Question: I have a jQuery slider that displays 'user cards' - the current implementation has a horizontal draggable scroll bar that displays the full width of the div containing all the users cards. What I want is a div that allows the user to see a portion of the previous card and the same portion of the following card (see image attachment) Upon sliding a jump-to animation will show the desired card with the same portions of the next and previous cards- I can handle the animation but Im stumped on how to achieve the visual effect of the attached image. Any help would be greatly appreciated.
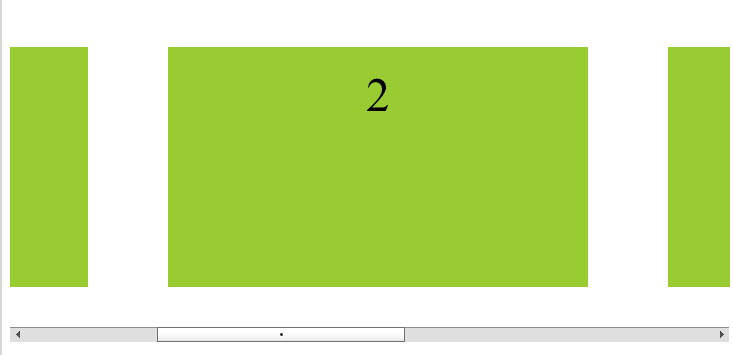
Answer: I have just made a fiddle for the part that allows the user to see a portion of the previous card and the same portion of the following card, you can add slider and animation logics,
<URL>
HTML
'''
<div id="slider">
<div id="vcards">
<div class="vcard">1</div>
<div class="vcard">2</div>
<div class="vcard">3</div>
<div class="vcard">4</div>
<div class="vcard">5</div>
</div>
</div>
<div id="next">Next</div>
'''
CSS
'''
#slider{
width:200px;
overflow:hidden;//remove overflow to see the actual logic
position:relative;
border:1px solid black;
height:100px;
}
.vcard{
width:100px;
margin: 0 10px;
background-color:red;
height:100px;
float:left;
border:1px solid yellow;
}
#vcards{
position:absolute;
top:0;
left:40px;
}
'''
JQUERY
'''
$('#vcards').width(function(){
var width = 0;
$('.vcard').each(function(){
width += $(this).outerWidth(true);
});
return width;
}());
//set the width to contain all vcards
//in a single horizontal strip
$('#next').on('click',function(){
$('#vcards').animate({left : "-=122"});
});
'''